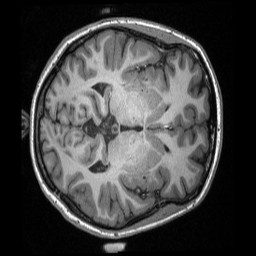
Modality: T1w
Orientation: axial
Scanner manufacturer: siemens
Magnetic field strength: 3 T
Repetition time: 2.3 s
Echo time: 0.00308 s